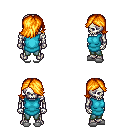
a pixel art fantasy rpg character, male body template, skeleton, teal tunic, teal pants, light blonde swoop hairstyle, white slippers, four views (front, back, left, right), 2x2 character sprite sheet, small pixel art, hard edges, no anti-aliasing